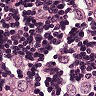
Metastatic tissue present: yes